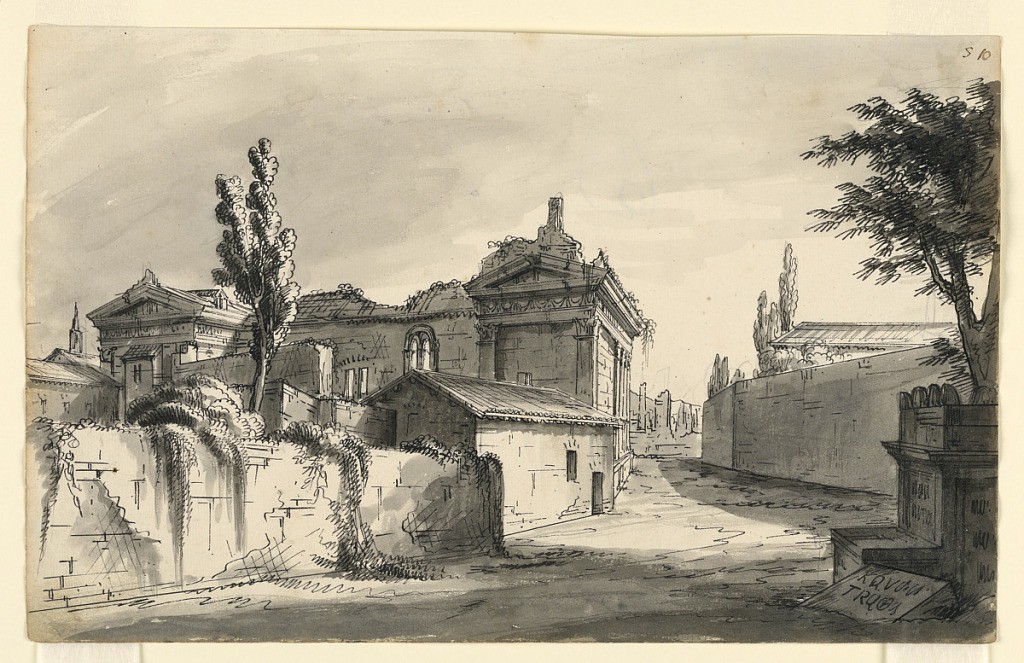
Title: Stage Design, Antique Buildings
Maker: Romolo Achille Liverani, Italian, 1809 - 1872
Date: early 19th century
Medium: Pen and sepia ink, brush and wash on paper
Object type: Drawing
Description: Horizontal rectangle. Street between walls lined with antique buildings partly in ruins. Greek letters on stone at bottom right.